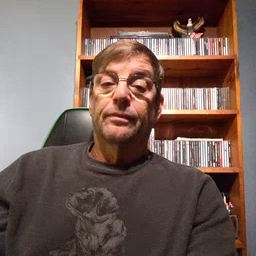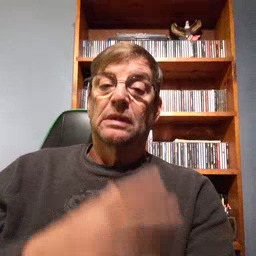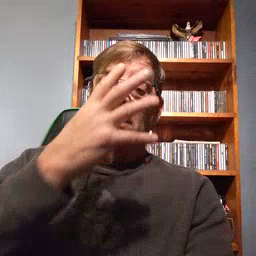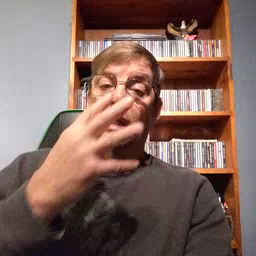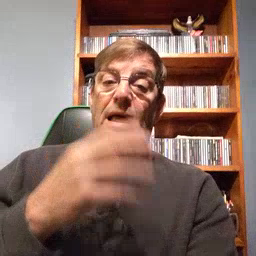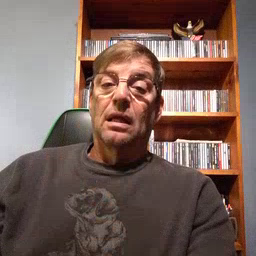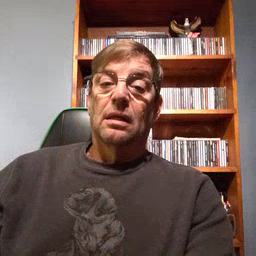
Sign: sad